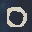
Label: 0